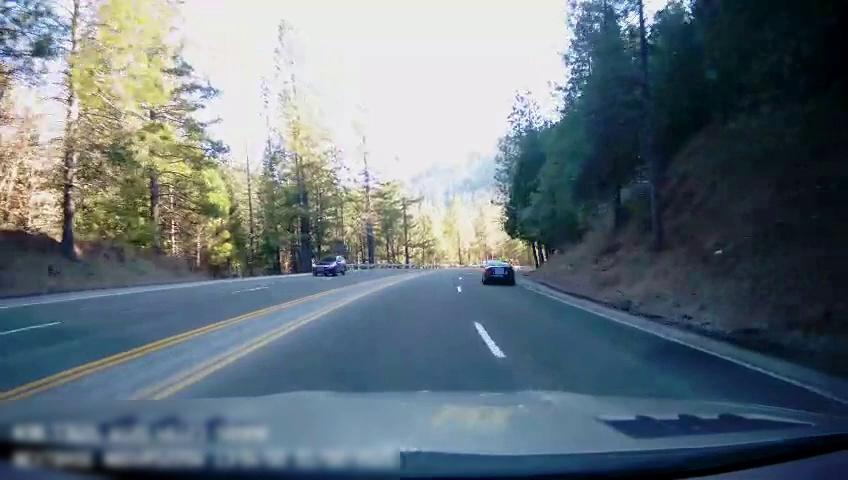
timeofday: Day
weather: Sunny
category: Drivable Space
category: Vehicles | Car
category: Vehicles | SUV
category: Lanes | Opposite Lane
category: Lanes | Alternate Lane
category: Lanes | Current Lane
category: Lanes | Opposite Lane
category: Lanes | Current Lane
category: Lanes | Alternate Lane
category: Lanes | Opposite Lane
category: Lanes | Opposite Lane